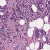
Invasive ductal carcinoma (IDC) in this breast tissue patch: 1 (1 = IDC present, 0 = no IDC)